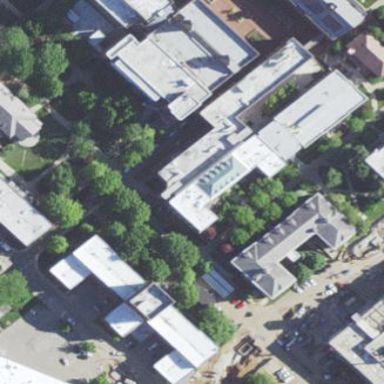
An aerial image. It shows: University building.